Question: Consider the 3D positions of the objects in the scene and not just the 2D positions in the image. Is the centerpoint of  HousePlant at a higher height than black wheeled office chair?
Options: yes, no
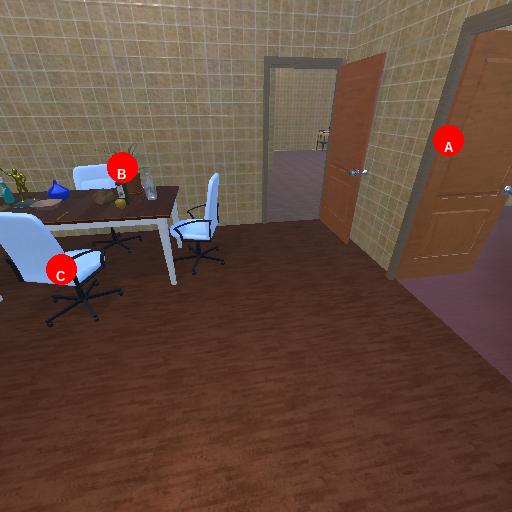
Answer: yes